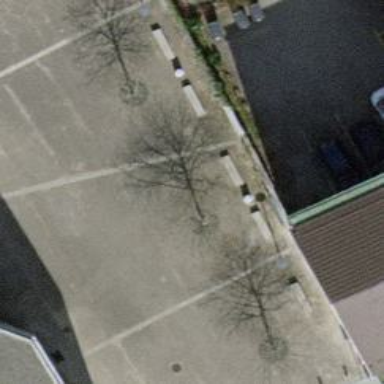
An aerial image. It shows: Concrete bench.